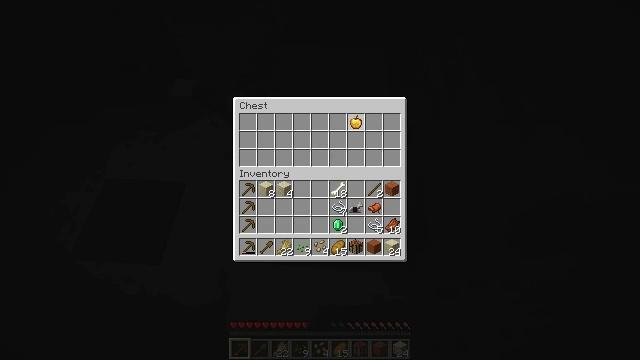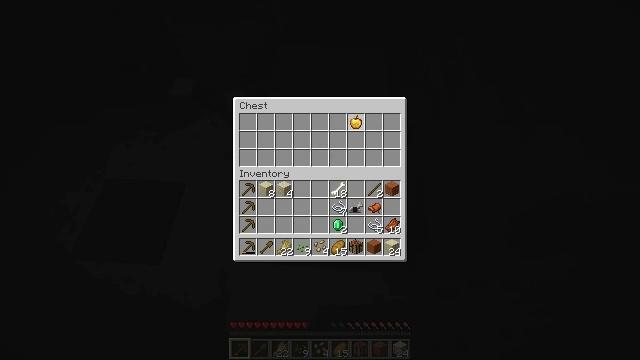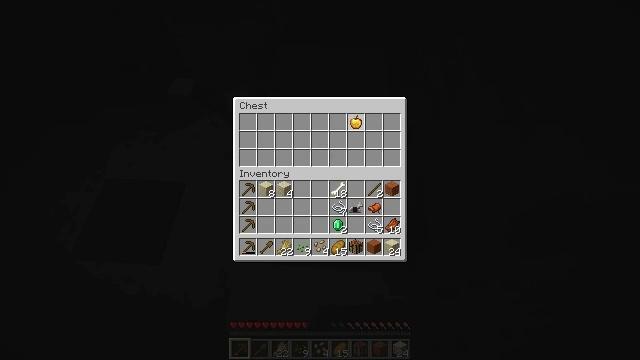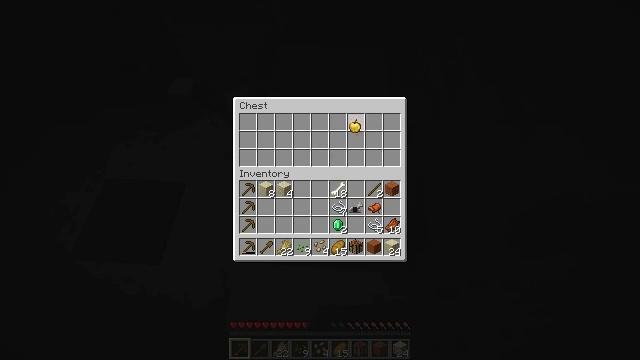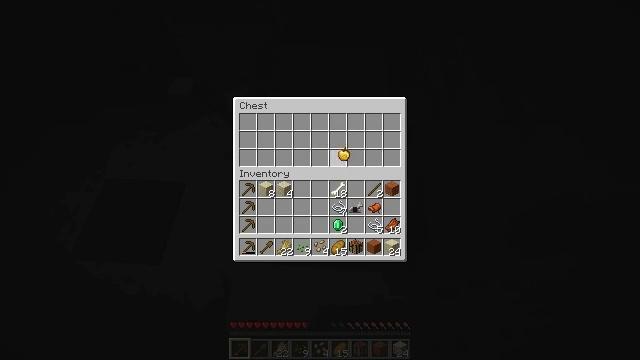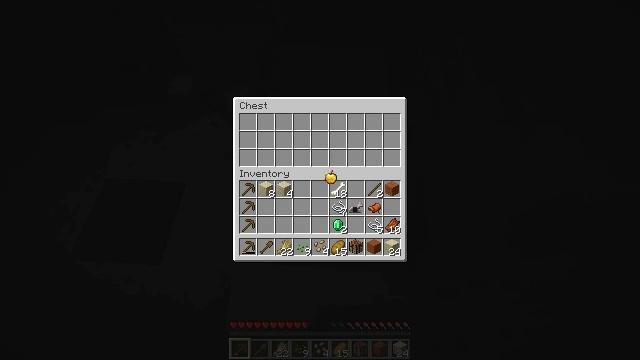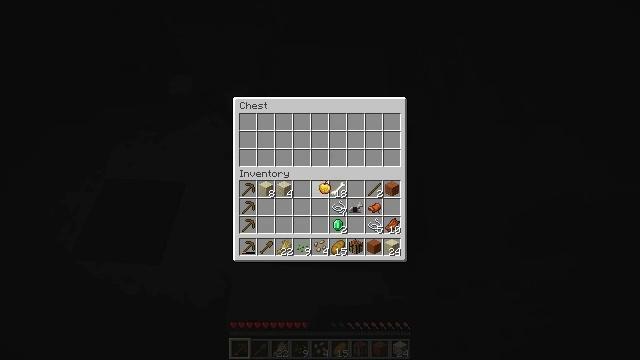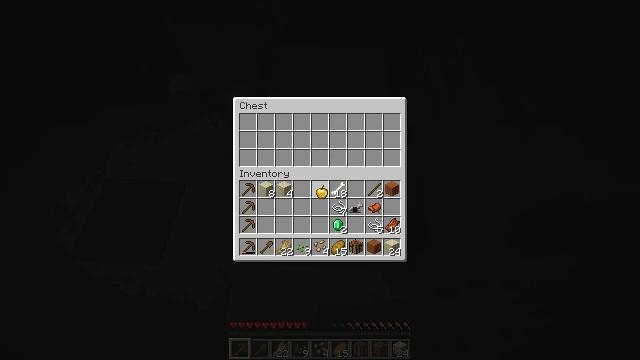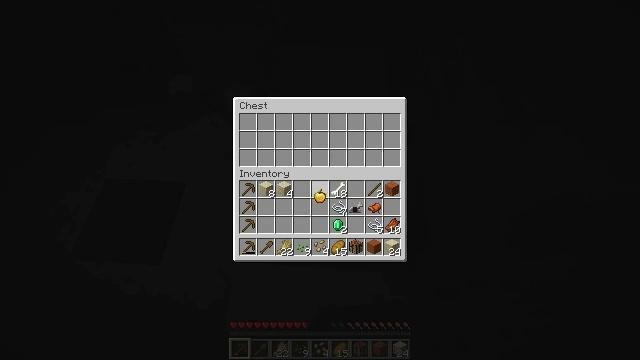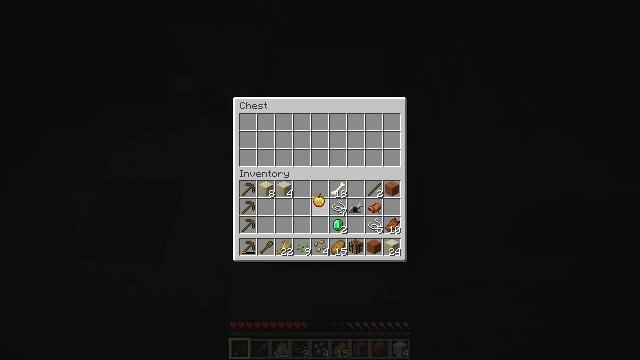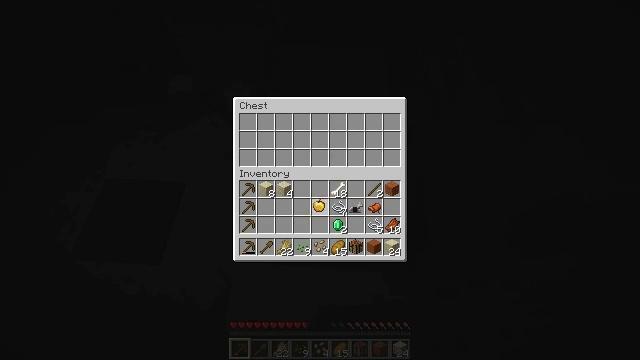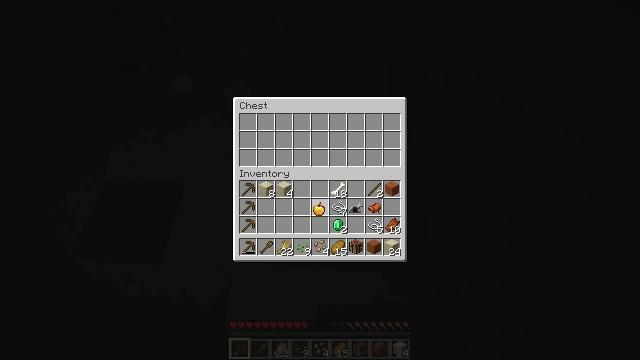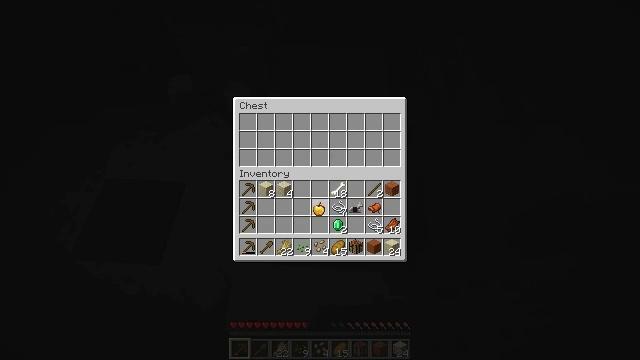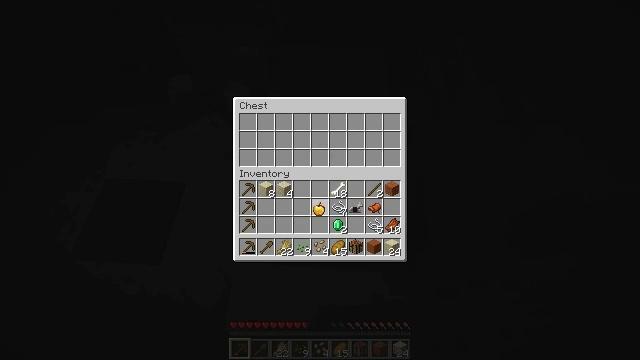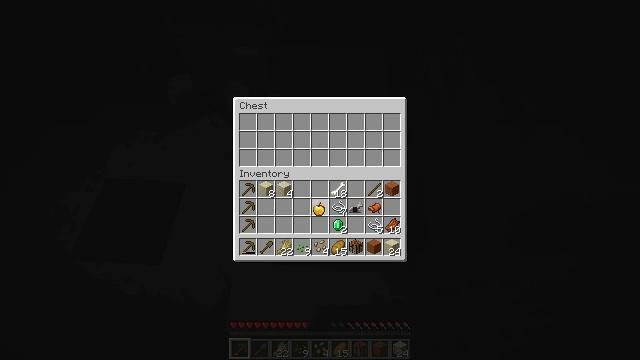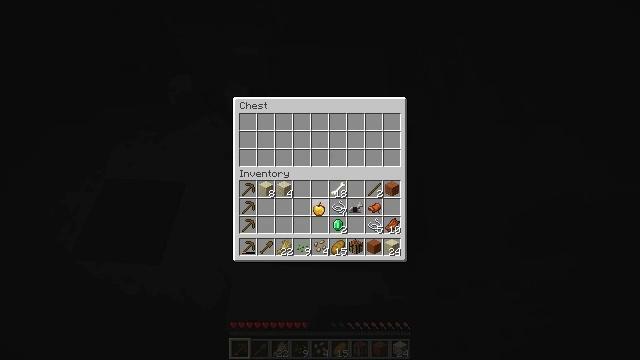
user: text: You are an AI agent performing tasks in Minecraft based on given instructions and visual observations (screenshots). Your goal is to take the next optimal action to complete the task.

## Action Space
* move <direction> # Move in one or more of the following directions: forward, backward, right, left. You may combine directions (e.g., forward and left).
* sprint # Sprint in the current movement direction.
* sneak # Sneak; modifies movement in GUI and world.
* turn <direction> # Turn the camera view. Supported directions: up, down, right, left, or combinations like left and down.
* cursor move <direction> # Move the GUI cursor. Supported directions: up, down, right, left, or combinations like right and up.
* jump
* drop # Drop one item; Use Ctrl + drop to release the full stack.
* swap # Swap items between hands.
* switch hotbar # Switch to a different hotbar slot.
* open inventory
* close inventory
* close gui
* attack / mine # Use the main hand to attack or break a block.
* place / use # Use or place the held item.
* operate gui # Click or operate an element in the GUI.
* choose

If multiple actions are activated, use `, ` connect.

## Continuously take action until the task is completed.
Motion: motion action
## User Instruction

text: Chisel away at the sandstone to get the chiseled version.
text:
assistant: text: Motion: operate gui
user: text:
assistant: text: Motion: operate gui
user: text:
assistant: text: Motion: no_op
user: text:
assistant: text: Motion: cursor move left and down
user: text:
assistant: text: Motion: cursor move left and down
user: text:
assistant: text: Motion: cursor move down
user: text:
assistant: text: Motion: no_op
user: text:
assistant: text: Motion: no_op
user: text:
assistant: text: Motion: no_op
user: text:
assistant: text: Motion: no_op
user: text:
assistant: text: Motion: no_op
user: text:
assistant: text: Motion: no_op
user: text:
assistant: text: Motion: operate gui
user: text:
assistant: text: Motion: operate gui
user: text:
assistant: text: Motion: operate gui
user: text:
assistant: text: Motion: no_op
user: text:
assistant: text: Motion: no_op
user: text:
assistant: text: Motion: no_op
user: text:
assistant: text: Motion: no_op
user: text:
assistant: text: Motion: no_op
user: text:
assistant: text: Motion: no_op
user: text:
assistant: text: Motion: no_op
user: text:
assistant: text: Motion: no_op
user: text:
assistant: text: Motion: close gui
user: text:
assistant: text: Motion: no_op
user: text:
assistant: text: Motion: no_op
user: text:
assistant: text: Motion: no_op
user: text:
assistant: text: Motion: no_op
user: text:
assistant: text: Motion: no_op
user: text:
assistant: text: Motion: no_op